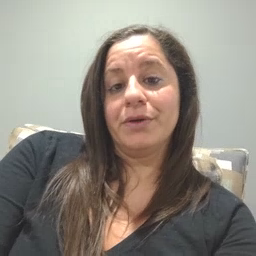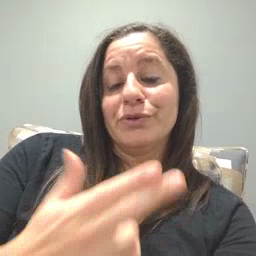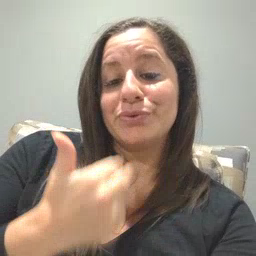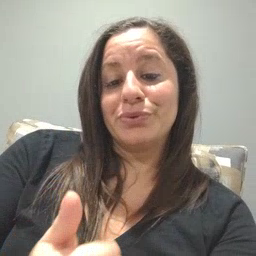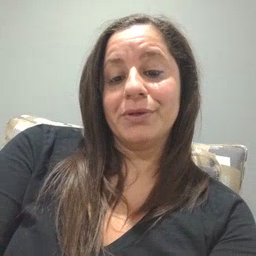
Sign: cute